Interaction volume radius: 10 \u00c5
Interaction volume height: 15 \u00c5
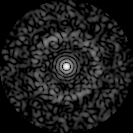
Disorder parameter: 0.839